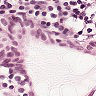
Metastatic tissue present: yes